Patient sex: F
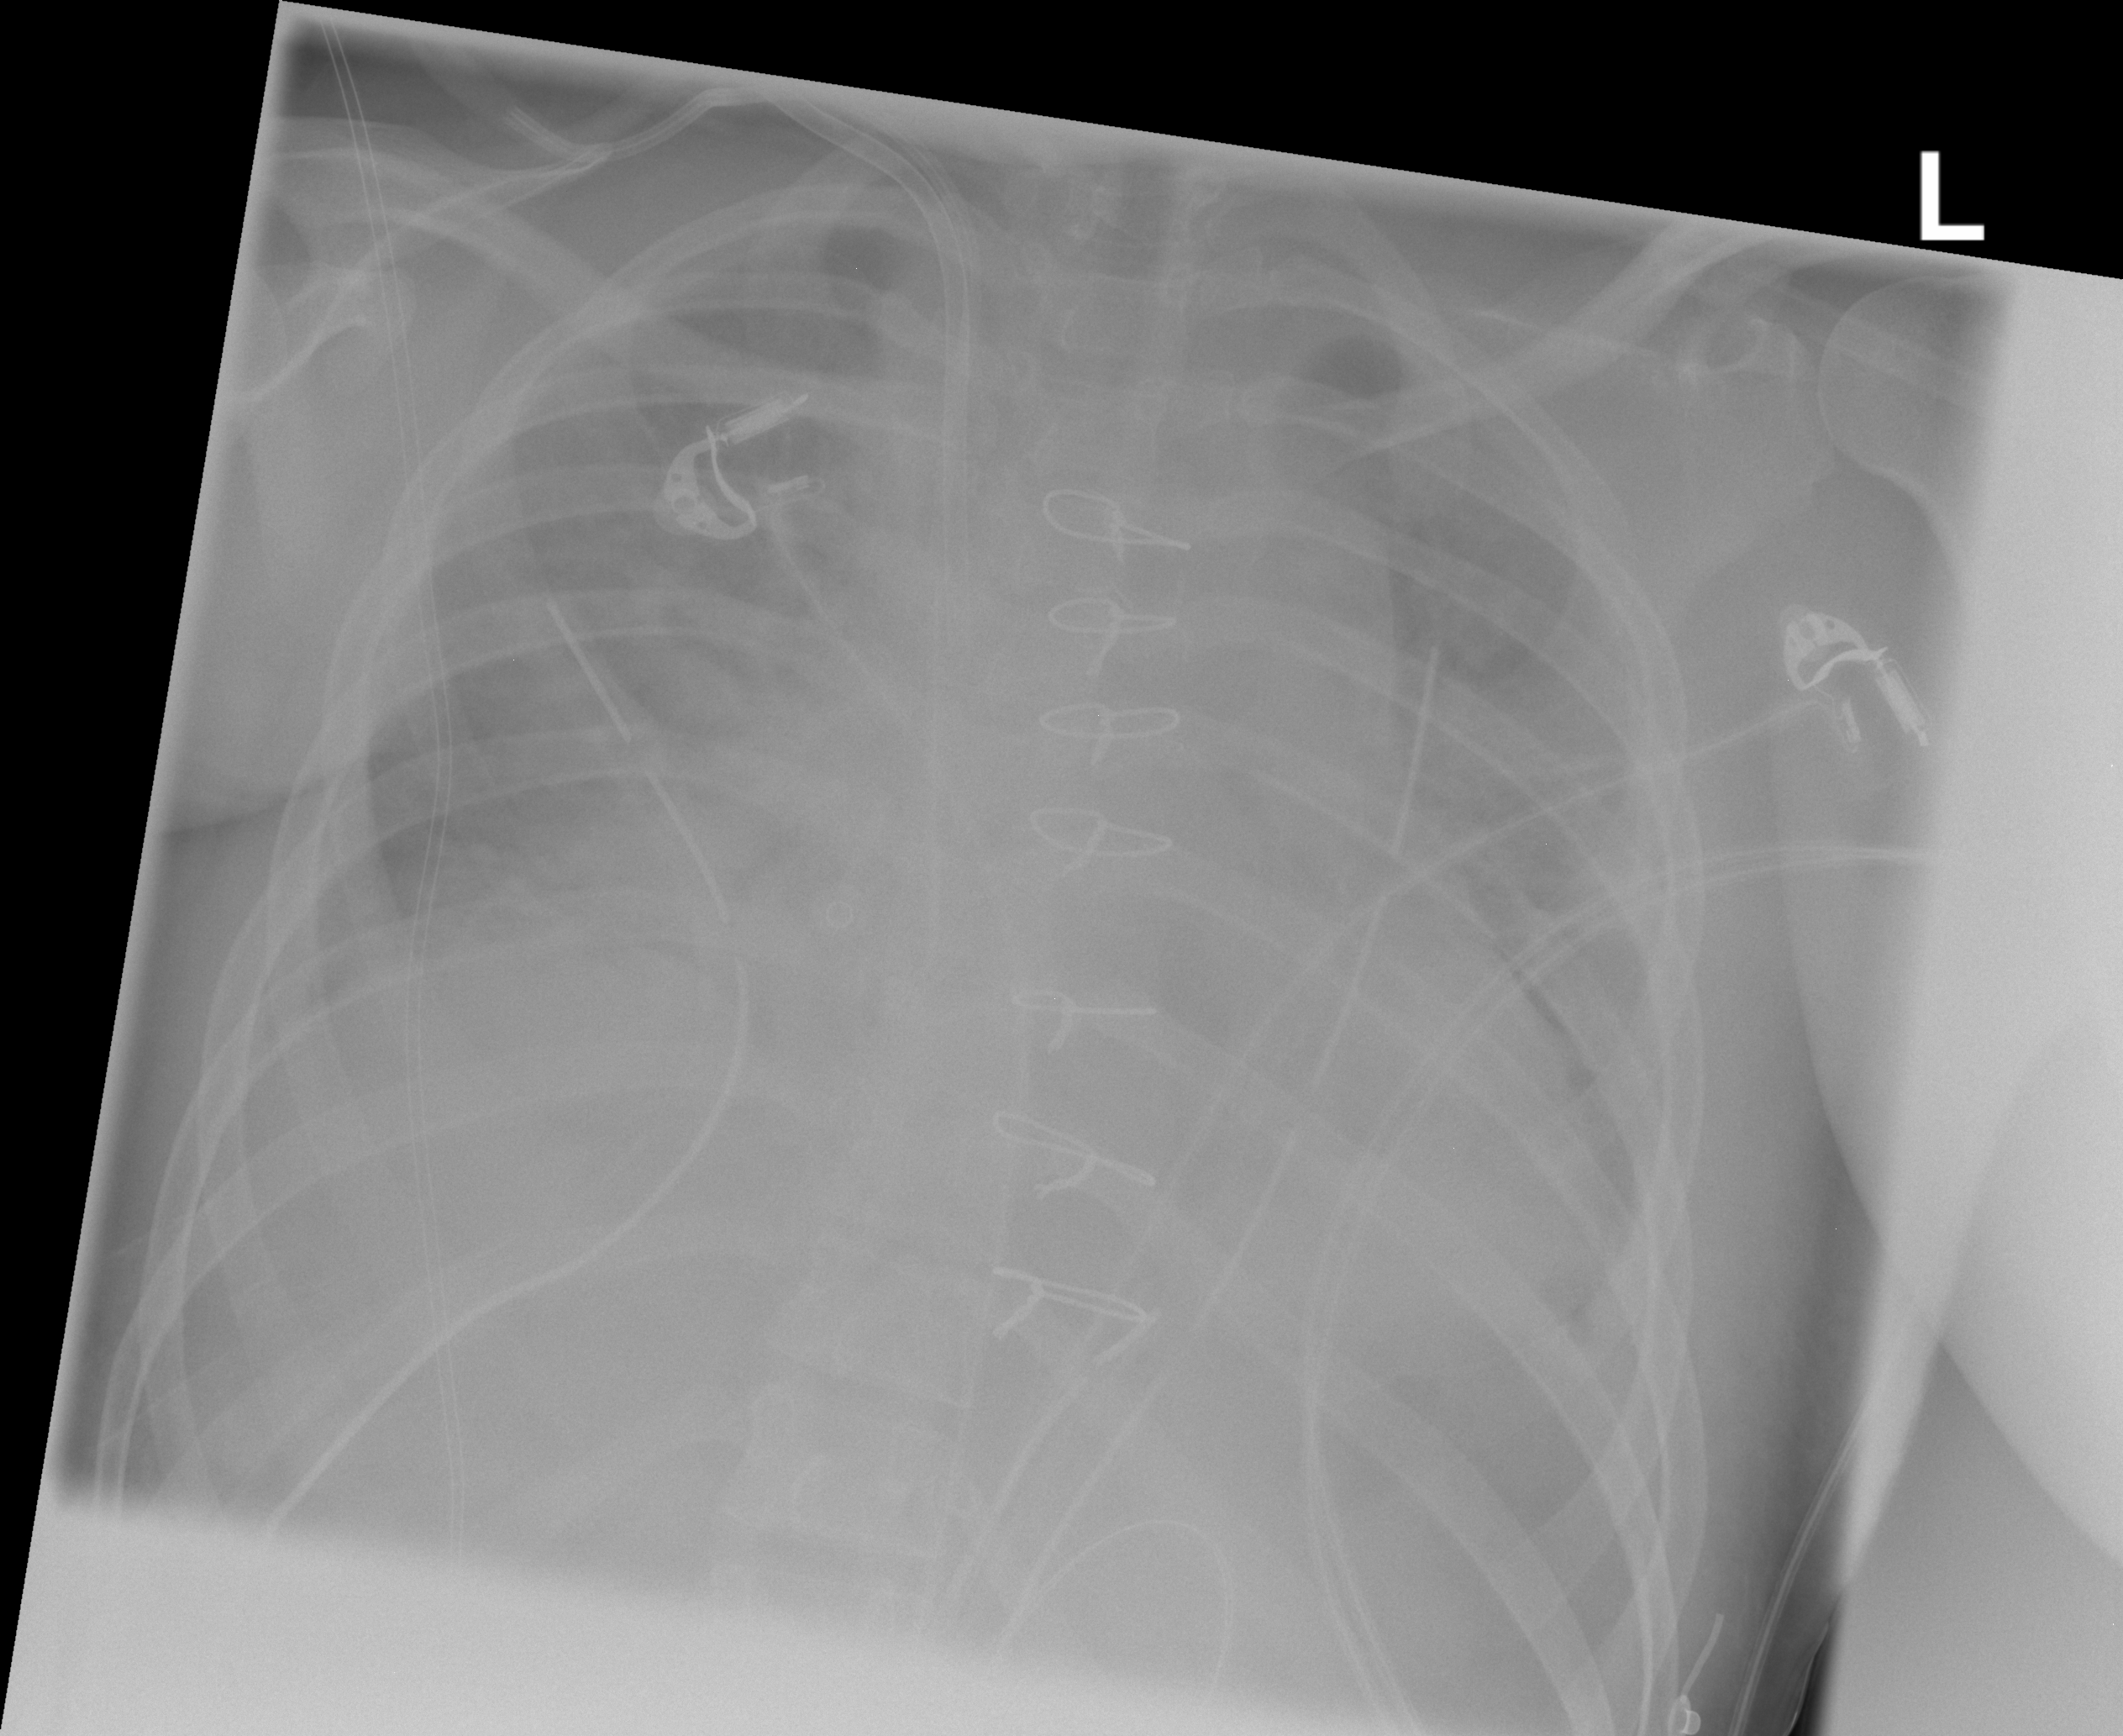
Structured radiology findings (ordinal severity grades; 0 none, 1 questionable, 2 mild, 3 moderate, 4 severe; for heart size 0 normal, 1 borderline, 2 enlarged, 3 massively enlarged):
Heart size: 2
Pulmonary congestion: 1
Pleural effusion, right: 2
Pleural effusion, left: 2
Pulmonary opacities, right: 3
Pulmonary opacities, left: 2
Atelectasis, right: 2
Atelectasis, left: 2